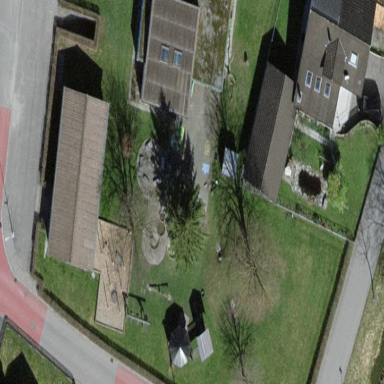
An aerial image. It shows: Kindergarten.